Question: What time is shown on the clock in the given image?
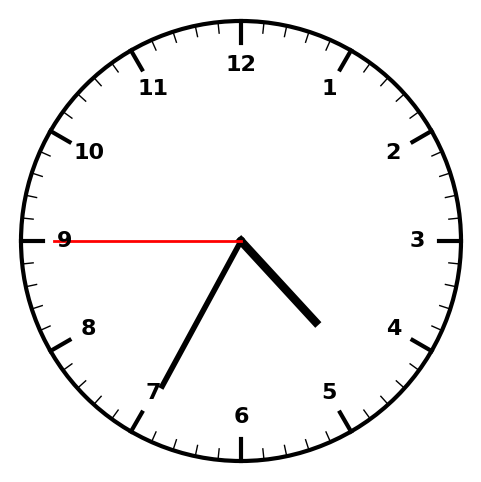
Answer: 04:34:45